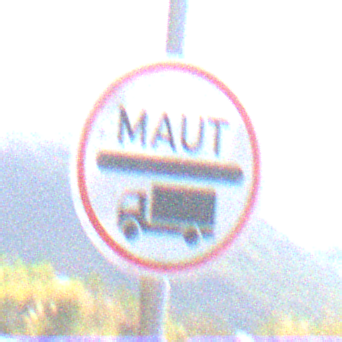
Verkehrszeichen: Mautpflicht
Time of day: MorningAfternoon
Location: Outdoor (RoadRail)
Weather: PartlyCloudy
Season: NotSpecified
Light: Natural